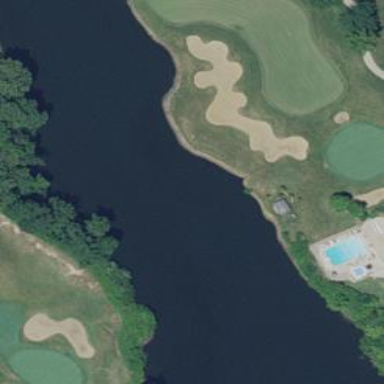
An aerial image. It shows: Picturesque scene of golf course with lateral water hazard.